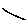
Label: line